Aerial crown-view tile of a tropical tree (Barro Colorado Island, Panama), acquired 20250317:
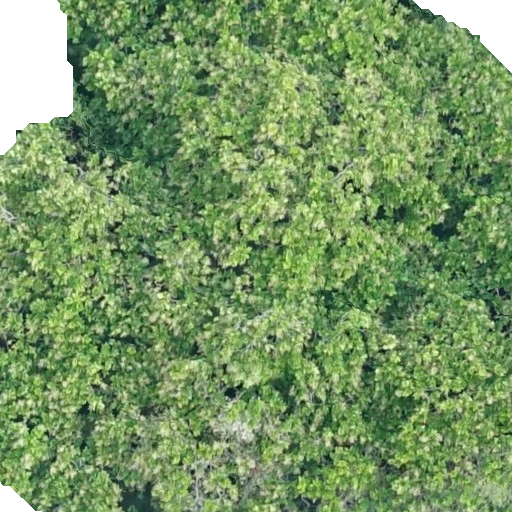
Species: Anacardium excelsum
GBIF accepted scientific name: Anacardium excelsum
Crown area: 506.901 m²